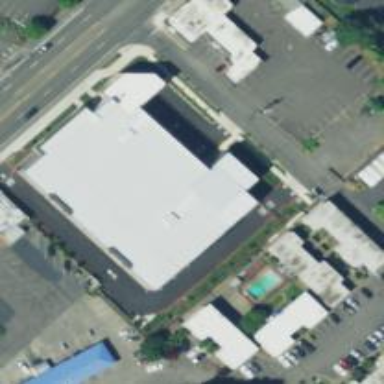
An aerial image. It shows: Commercial building housing storage rental shop.